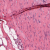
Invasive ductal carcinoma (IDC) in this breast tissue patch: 0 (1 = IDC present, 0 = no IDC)